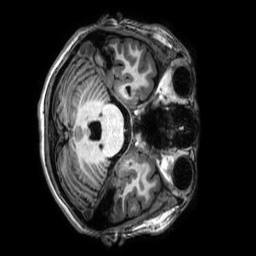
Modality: T1w
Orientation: axial
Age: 23
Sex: female
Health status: healthy
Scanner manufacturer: philips
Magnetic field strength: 3 T
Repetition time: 0.009 s
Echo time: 0.003996 s